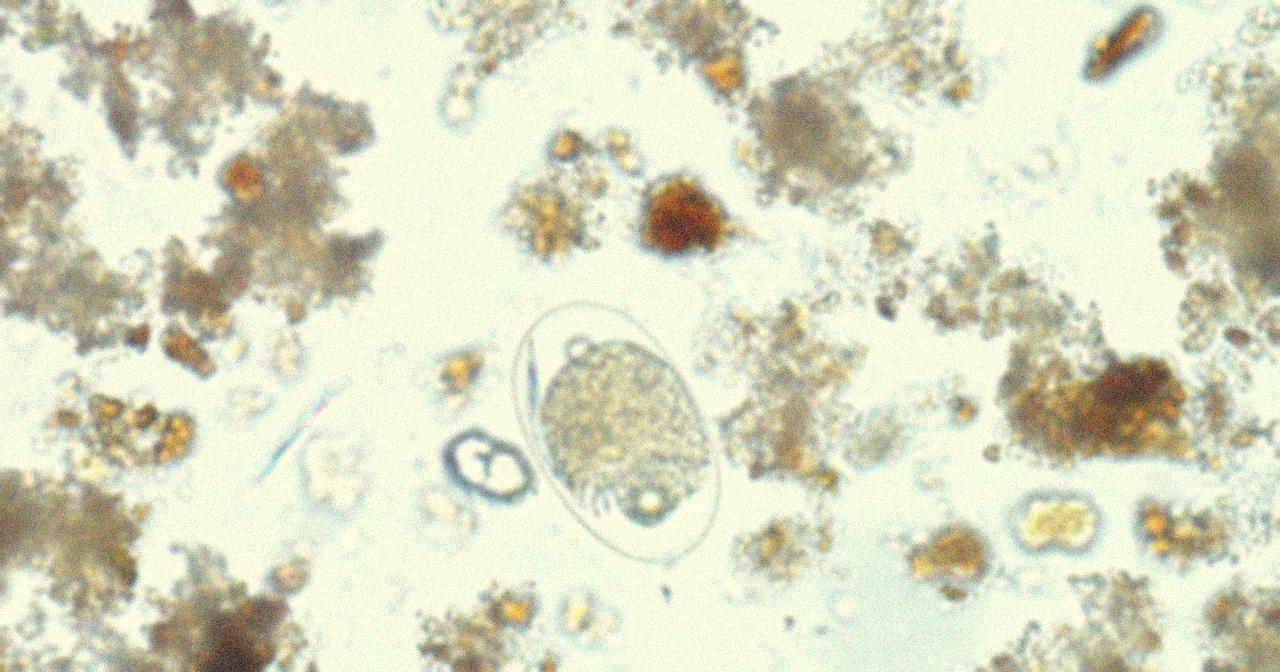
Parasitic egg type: Hookworm egg